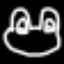
Label: frog